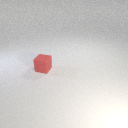
small red rubber cube